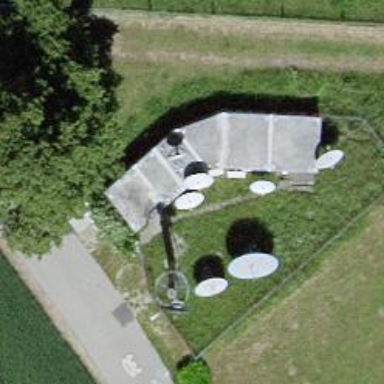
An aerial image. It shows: Mast structure.